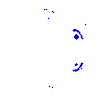
Particle: electron